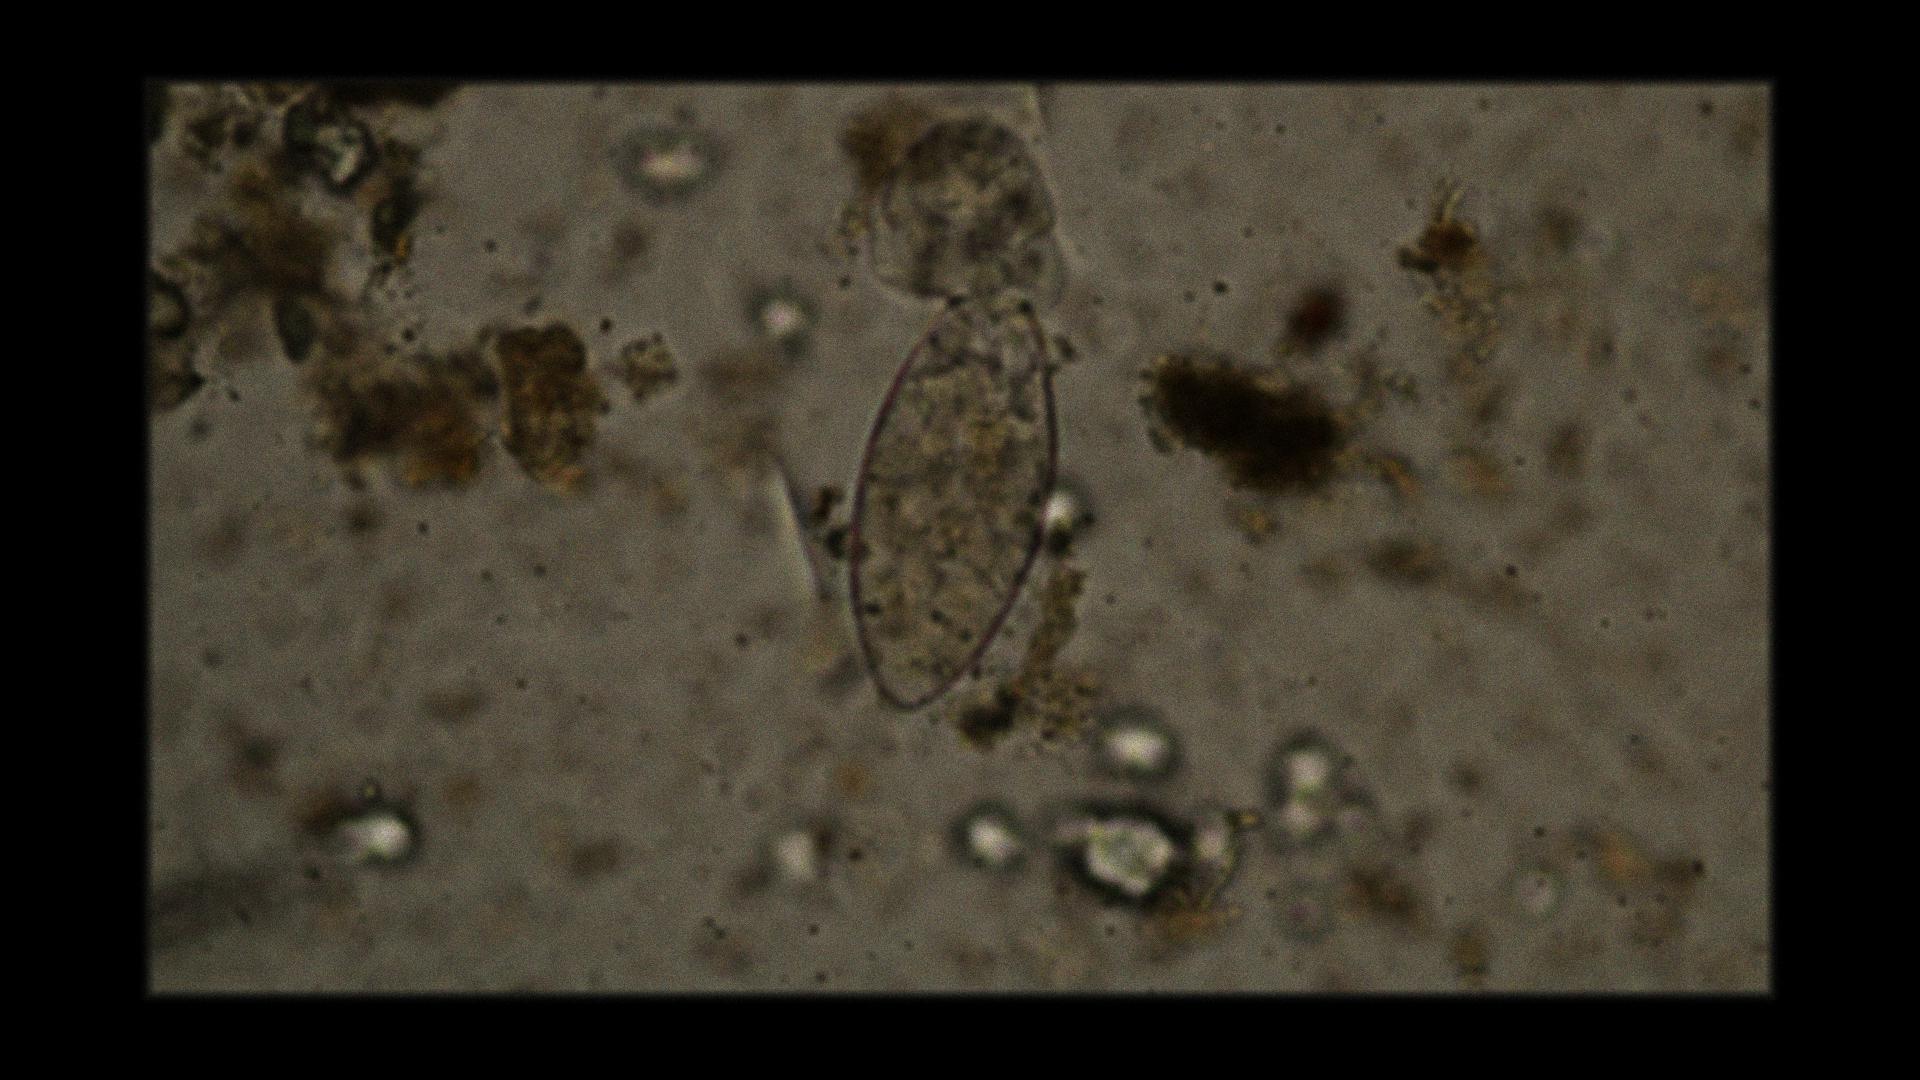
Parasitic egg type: Fasciolopsis buski